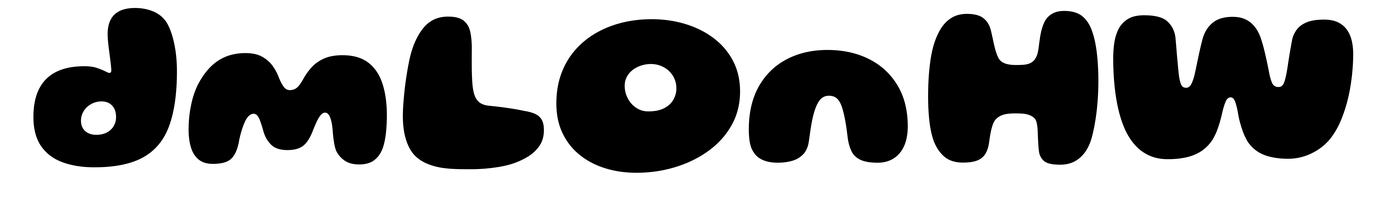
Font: Gluten_ExtraBold